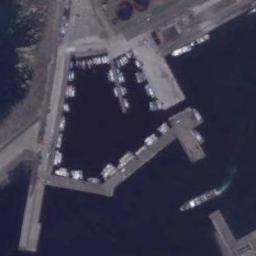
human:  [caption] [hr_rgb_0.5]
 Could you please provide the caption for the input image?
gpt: There are many ships in the harbor .

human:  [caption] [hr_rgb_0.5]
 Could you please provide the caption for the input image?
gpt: There is little traffic on the road near the harbor .

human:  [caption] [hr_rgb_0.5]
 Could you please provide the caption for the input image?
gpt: Yachts surround the sea by the harbor .

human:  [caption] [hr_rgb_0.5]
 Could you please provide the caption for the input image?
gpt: There are some ships at the harbor .

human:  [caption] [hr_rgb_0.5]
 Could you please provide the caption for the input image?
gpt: The harbor has lots of neatly docked boats and the color of the waters is dark green .